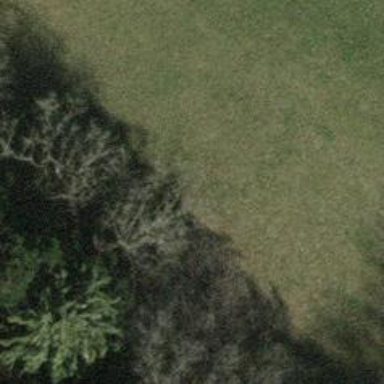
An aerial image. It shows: Hunting stand.